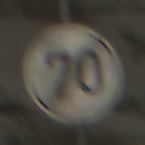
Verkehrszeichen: EndeGeschwindigkeit70
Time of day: MorningAfternoon
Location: Outdoor (Beach)
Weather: PartlyCloudy
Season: NotSpecified
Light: Natural